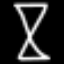
Label: hourglass